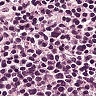
Metastatic tissue present: no